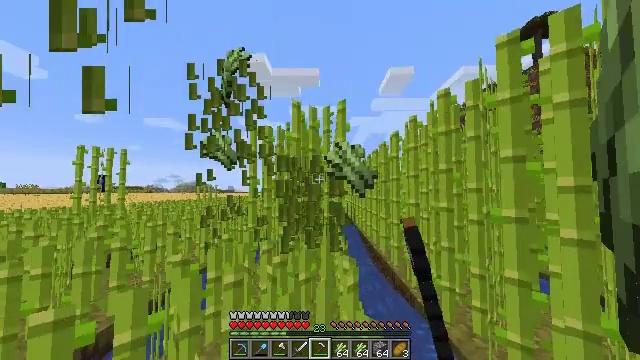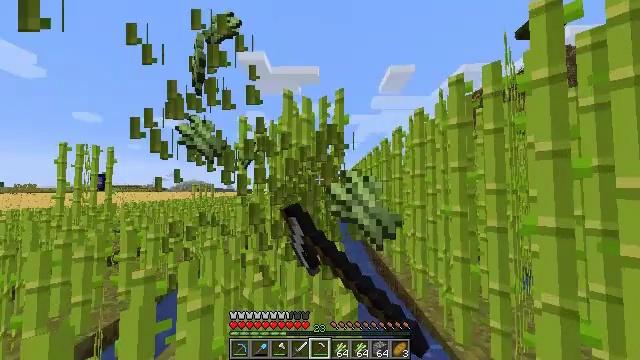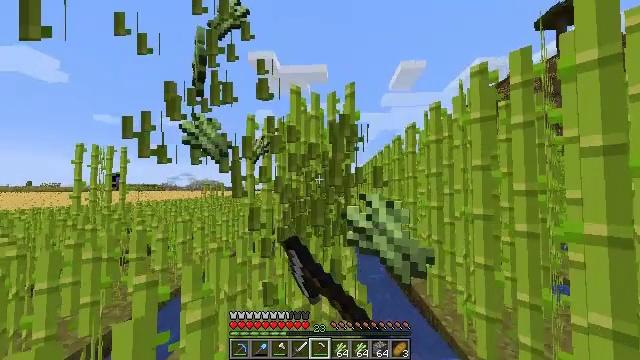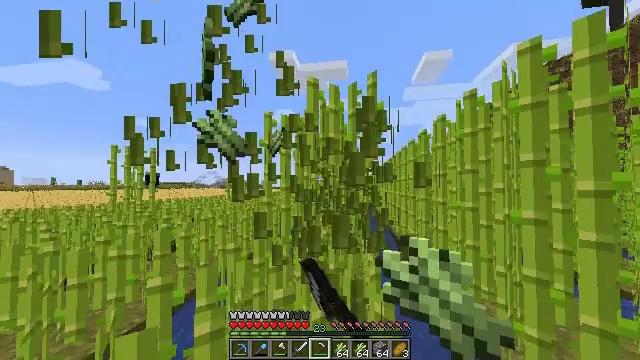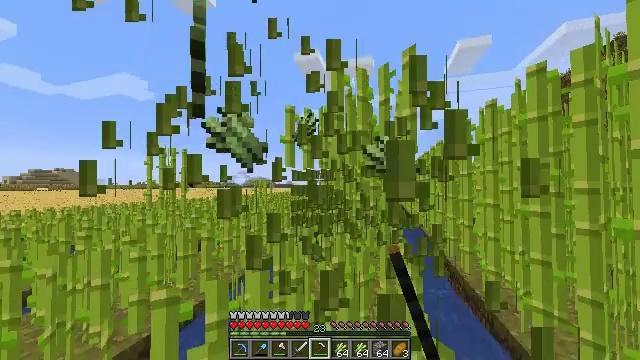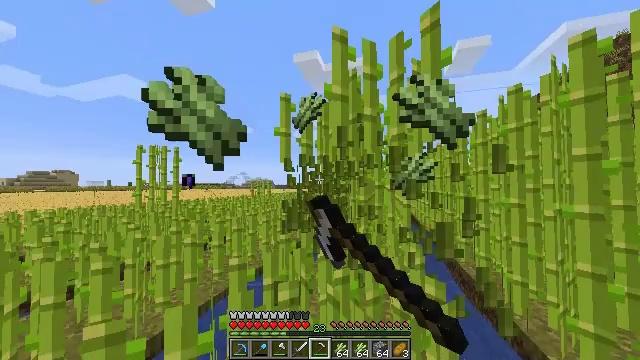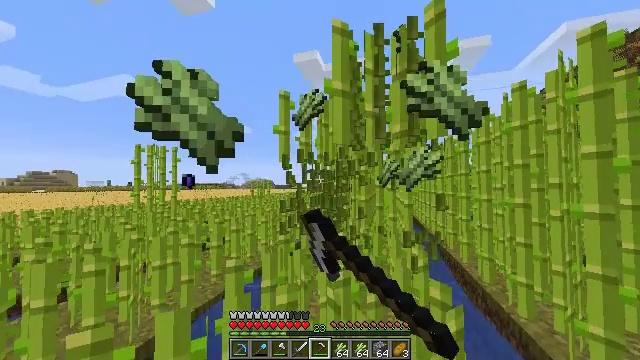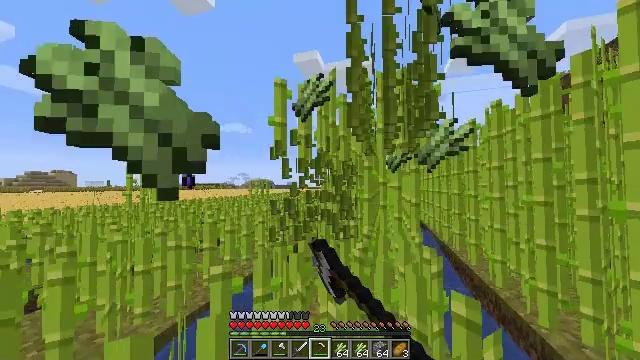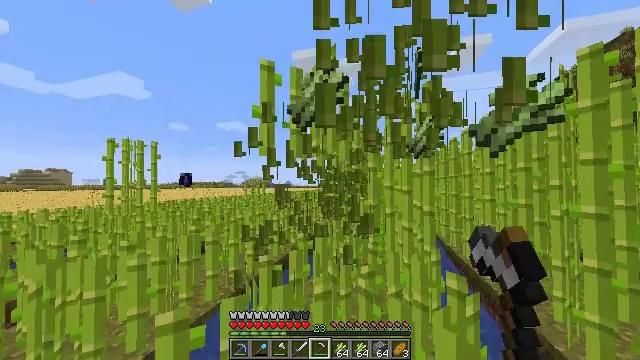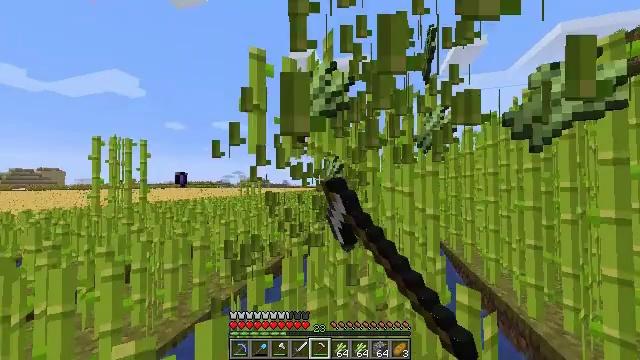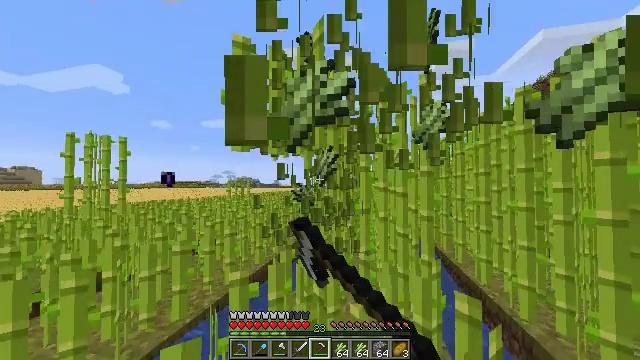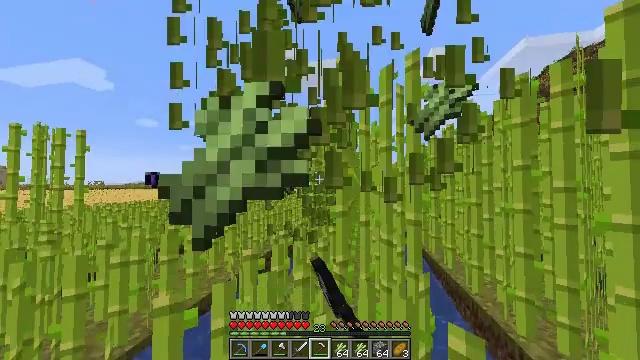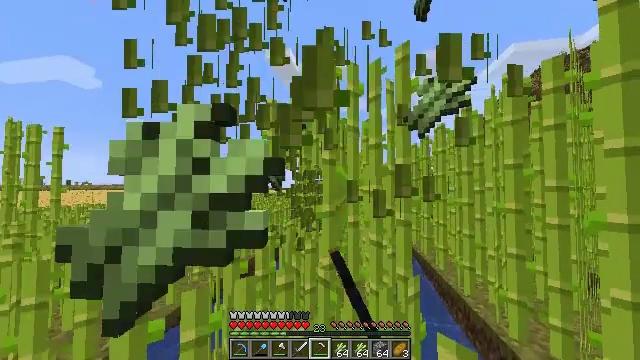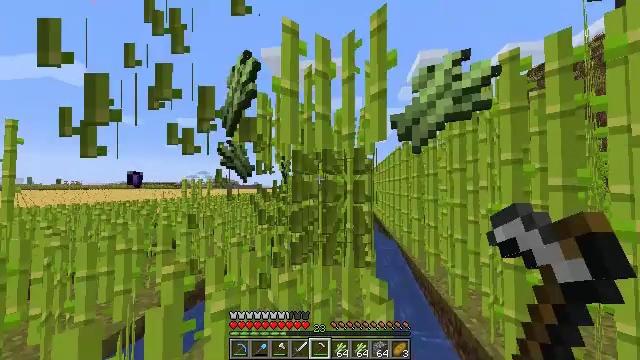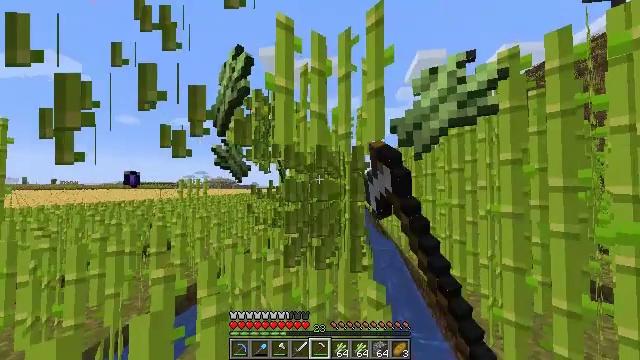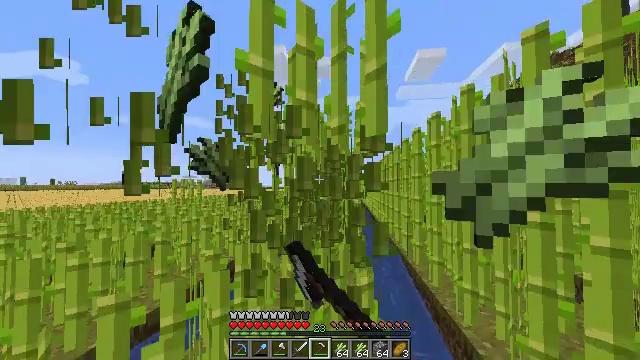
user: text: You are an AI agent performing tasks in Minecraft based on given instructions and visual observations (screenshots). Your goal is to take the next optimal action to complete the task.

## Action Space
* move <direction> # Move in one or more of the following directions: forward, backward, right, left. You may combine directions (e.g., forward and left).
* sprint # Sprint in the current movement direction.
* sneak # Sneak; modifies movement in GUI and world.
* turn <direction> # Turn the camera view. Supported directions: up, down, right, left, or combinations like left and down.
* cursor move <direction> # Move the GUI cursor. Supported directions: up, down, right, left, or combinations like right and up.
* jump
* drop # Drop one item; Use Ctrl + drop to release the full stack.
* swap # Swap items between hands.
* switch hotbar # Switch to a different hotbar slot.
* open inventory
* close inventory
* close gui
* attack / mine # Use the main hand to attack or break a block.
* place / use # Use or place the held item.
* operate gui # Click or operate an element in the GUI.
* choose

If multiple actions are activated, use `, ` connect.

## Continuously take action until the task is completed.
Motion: motion action
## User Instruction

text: Gather sugar cane for crafting.
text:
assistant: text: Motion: move forward, sprint, attack / mine
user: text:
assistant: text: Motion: move forward, sprint, turn left, attack / mine
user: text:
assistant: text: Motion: move forward, sprint, turn left, attack / mine
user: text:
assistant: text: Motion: move forward, sprint, turn left, attack / mine
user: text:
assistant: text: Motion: move forward, sprint, attack / mine
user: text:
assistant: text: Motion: move forward, sprint, attack / mine
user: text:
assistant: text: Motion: move forward, sprint, attack / mine
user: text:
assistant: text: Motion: move forward, sprint, attack / mine
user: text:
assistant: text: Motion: move forward, sprint, attack / mine
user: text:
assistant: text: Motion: move forward and move right, sprint, turn right, attack / mine
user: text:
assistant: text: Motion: move forward and move right, sprint, turn right, attack / mine
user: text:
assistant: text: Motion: move forward and move right, sprint, turn right, attack / mine
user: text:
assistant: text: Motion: move forward and move right, sprint, attack / mine
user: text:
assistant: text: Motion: move forward, sprint, attack / mine
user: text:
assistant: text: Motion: move forward, sprint, attack / mine
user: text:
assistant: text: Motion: move forward, sprint, turn left, attack / mine
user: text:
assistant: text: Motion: move forward, sprint, turn left, attack / mine
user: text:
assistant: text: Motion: move forward, sprint, turn left, attack / mine
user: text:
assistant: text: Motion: move forward, sprint, turn left, attack / mine
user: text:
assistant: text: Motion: move forward, sprint, attack / mine
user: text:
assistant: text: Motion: move forward, sprint, attack / mine
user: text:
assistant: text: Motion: move forward and move right, sprint, attack / mine
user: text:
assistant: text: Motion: move forward and move right, sprint, turn right, attack / mine
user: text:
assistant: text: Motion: move forward and move right, sprint, turn right, attack / mine
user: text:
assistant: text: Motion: move forward, sprint, turn right, attack / mine
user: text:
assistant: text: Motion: move forward, sprint, attack / mine
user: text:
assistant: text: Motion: move forward, sprint, attack / mine
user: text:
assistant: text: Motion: move forward, sprint, attack / mine
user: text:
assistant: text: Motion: move forward, sprint, attack / mine
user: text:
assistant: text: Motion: move forward, sprint, turn left, attack / mine